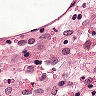
Metastatic tissue present: no